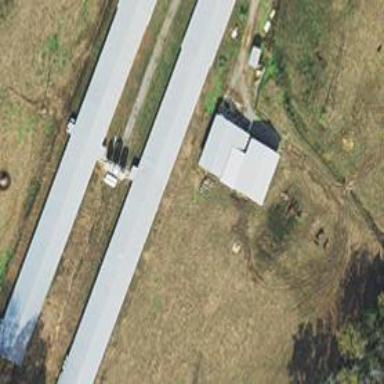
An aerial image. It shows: Farm auxiliary building.